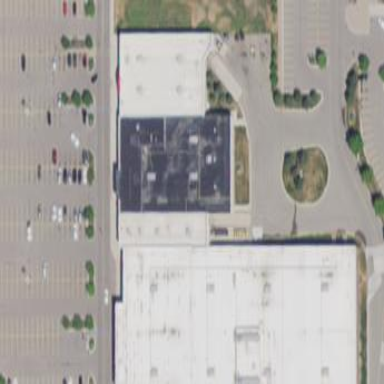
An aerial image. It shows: Retail building.